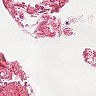
Metastatic tissue present: no